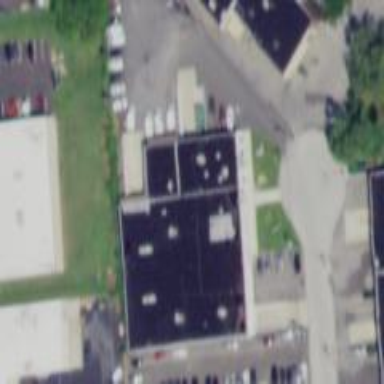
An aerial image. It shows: Commercial building.